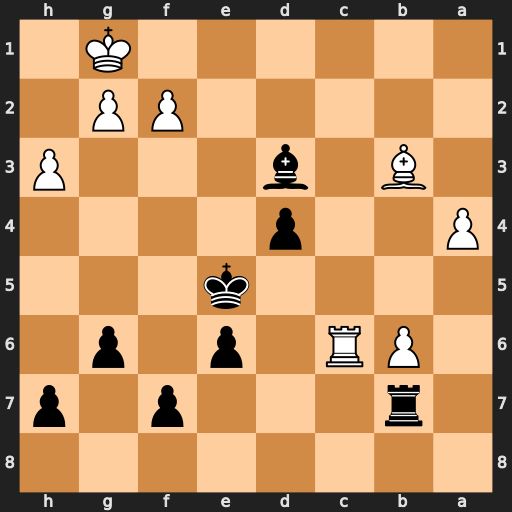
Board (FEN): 8/1r3p1p/1PR1p1p1/4k3/P2p4/1B1b3P/5PP1/6K1
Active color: b
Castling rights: -
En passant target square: -
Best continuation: Be4 Rc5+ Kd6 Rc4 Rxb6